Field crop: maize
Growth stage: 2
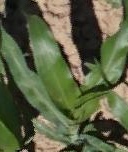
Species: maize